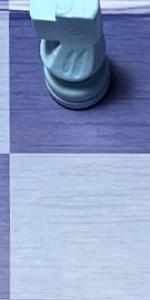
Label: Empty